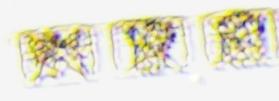
Label: Odontella